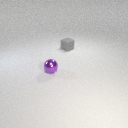
small gray rubber cube behind small purple metal sphere